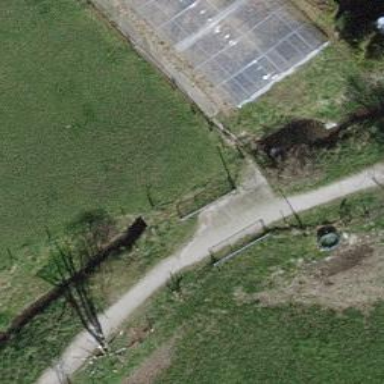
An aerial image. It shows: Cycleway with gravel surface.